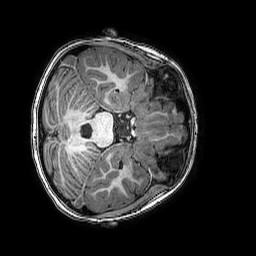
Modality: T1w
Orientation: axial
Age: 6
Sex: female
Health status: healthy